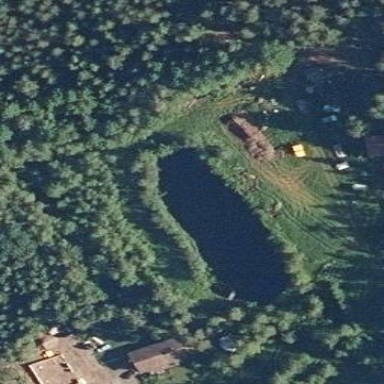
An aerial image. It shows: Pond surrounded by natural water.